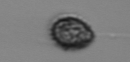
Label: Pseudochattonella_farcimen